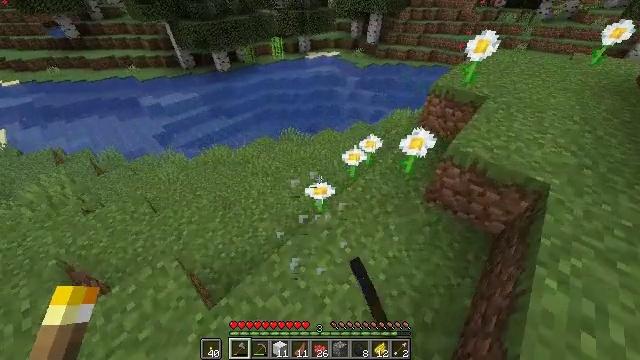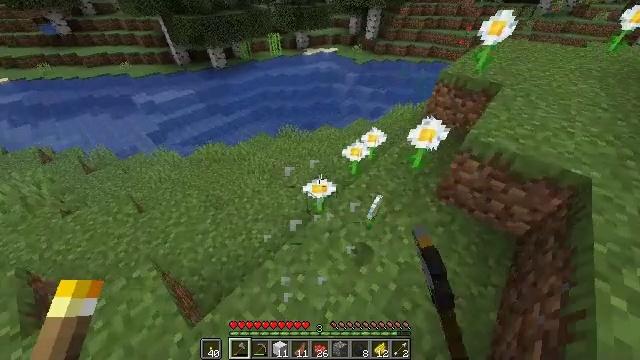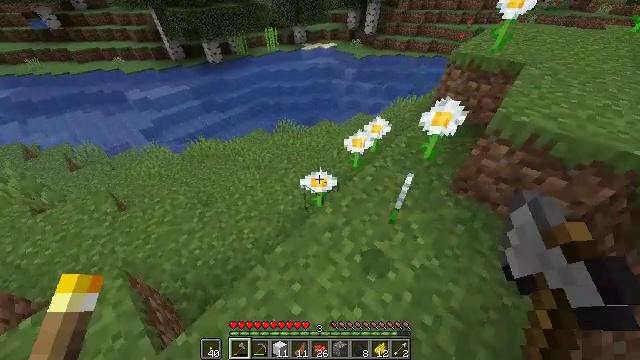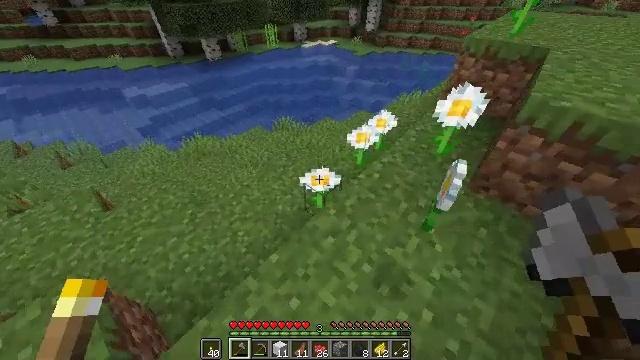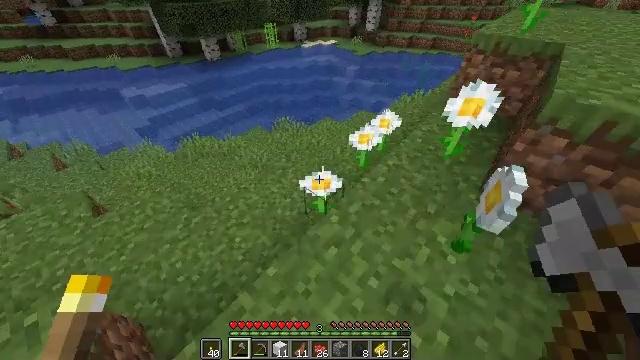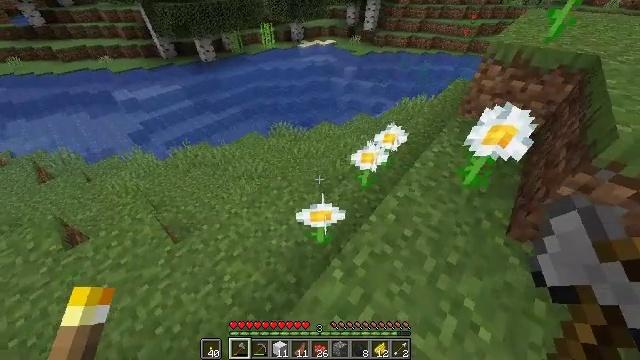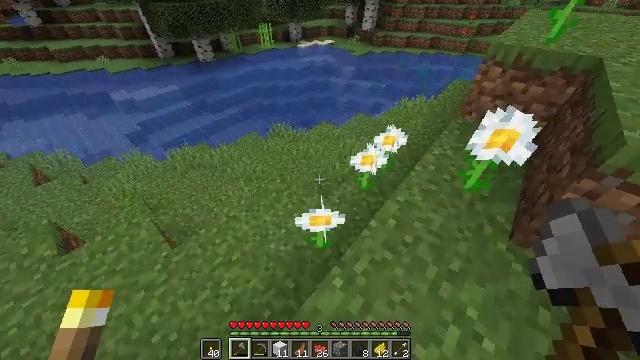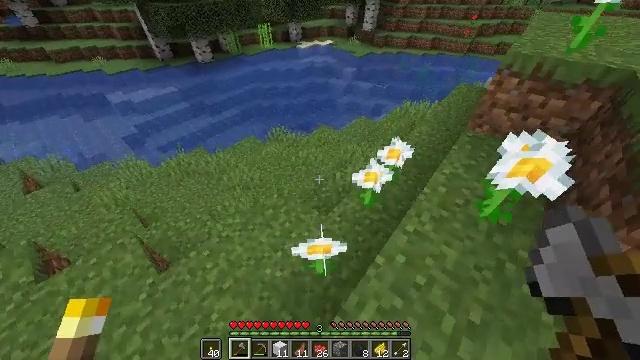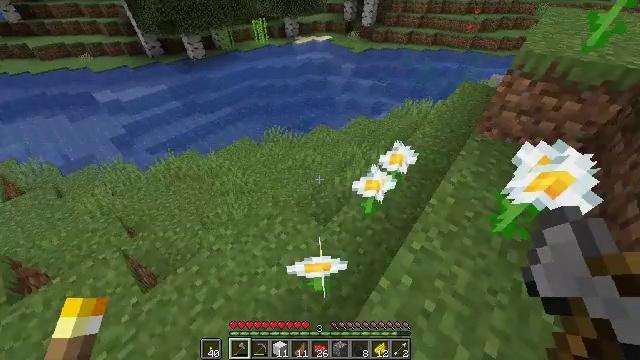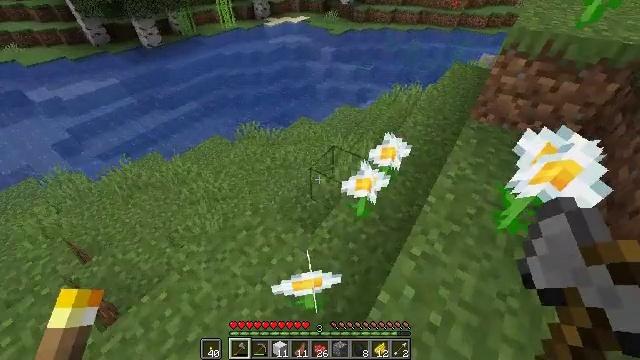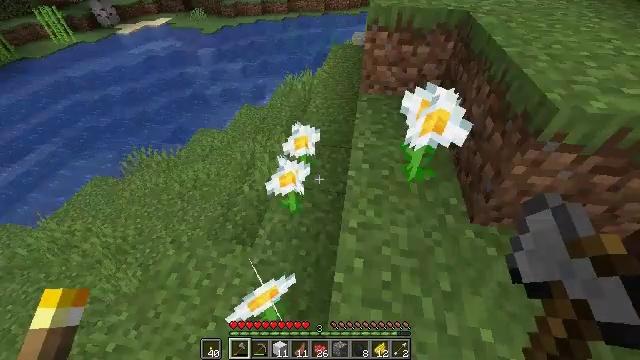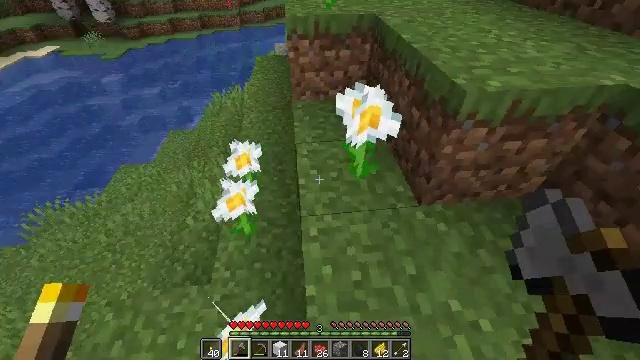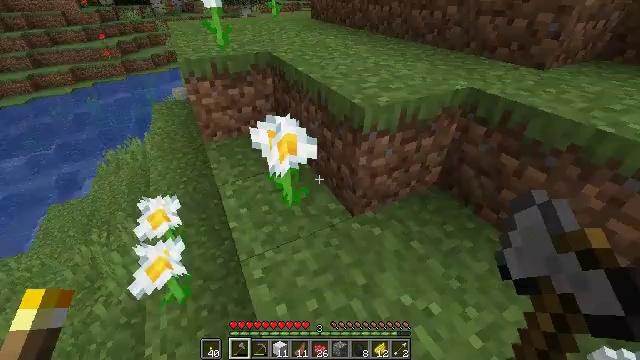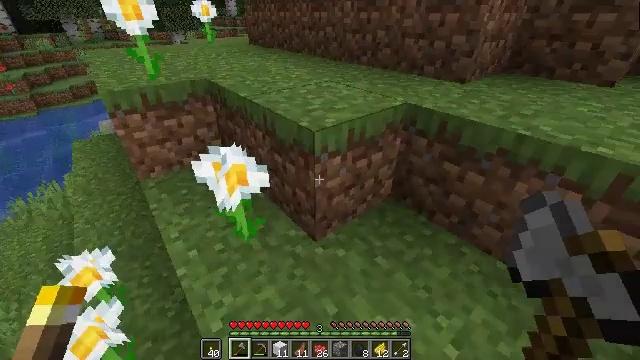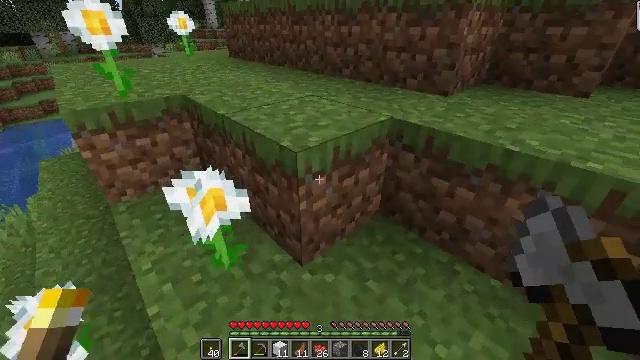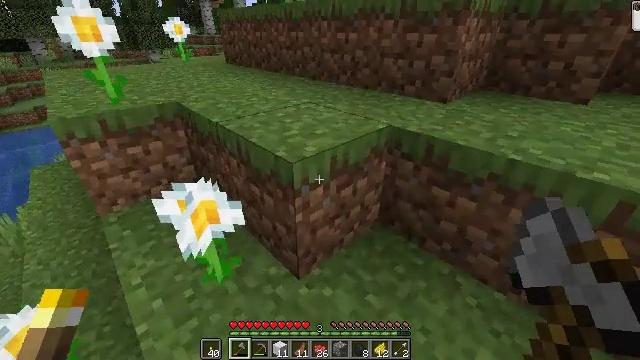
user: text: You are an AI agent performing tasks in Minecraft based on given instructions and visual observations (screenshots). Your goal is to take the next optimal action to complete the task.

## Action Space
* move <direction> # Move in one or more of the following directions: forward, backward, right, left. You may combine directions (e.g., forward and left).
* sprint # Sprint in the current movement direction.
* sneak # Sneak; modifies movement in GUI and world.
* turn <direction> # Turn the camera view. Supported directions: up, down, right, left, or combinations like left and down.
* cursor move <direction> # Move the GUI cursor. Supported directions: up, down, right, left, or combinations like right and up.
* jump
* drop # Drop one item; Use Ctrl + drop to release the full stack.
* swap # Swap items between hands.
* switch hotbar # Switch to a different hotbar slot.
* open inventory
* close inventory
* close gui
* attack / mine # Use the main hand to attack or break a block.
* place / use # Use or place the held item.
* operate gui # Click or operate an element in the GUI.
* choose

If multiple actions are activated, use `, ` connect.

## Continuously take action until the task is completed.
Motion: motion action
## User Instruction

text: Collect a dandelion flower.
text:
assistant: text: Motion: move forward
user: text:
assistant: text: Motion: move forward
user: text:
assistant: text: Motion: move forward
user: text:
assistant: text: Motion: move forward
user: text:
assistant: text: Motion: move forward
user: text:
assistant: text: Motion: move forward
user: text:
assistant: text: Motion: no_op
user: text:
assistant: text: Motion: no_op
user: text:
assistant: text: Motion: turn right
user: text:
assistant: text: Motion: turn right
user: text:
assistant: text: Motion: turn right and up
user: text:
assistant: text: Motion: turn right and up
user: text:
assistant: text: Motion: move forward, turn right and up
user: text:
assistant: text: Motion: move forward, turn right and up
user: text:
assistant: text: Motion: move forward, turn up
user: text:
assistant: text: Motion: move forward
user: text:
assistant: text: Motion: turn right
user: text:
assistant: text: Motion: move forward, turn right and up
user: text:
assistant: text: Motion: move forward, turn right and up
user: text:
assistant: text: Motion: move forward, turn right and up, jump
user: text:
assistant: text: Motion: move forward, turn right and up, jump
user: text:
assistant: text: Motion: move forward, turn right, jump
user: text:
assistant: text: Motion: move forward, jump
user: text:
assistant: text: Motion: move forward
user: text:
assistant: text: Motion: move forward
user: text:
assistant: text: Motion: move forward
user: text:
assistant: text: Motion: move forward
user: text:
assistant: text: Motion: move forward, jump
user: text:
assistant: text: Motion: move forward, turn right, jump
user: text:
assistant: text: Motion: move forward, turn right, jump